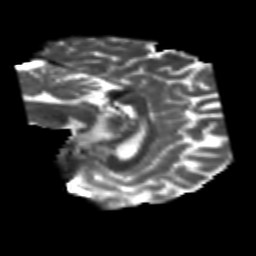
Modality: T2w
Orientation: sagittal
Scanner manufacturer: siemens
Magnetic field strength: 3 T
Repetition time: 6.8 s
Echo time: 0.093 s